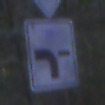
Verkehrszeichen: VerlaufVorfahrtsstrasse6
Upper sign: Vorfahrtsstrasse
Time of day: Night
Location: Outdoor (Suburban)
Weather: PartlyCloudy
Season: NotSpecified
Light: Artificial